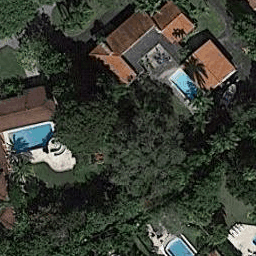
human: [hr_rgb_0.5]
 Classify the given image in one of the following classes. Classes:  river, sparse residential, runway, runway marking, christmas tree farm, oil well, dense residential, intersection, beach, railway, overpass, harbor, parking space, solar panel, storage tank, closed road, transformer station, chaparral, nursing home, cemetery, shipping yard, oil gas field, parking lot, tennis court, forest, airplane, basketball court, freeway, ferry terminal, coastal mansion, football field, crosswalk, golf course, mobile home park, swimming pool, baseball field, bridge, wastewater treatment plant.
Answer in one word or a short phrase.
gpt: sparse residential